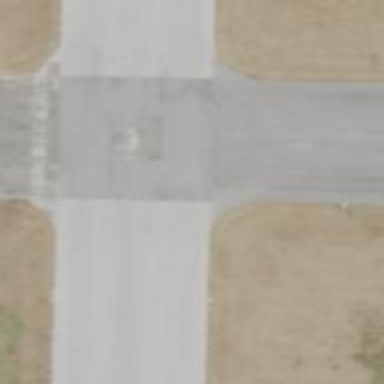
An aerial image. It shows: Image of helipad at airport.